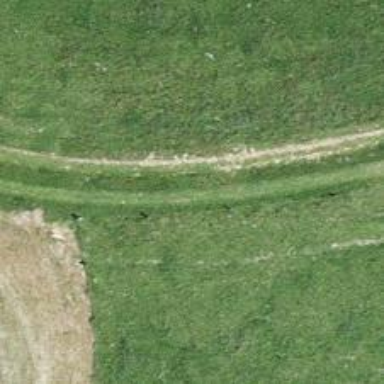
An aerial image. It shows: Track road with grade3 tracktype.